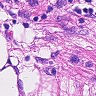
Metastatic tissue present: yes